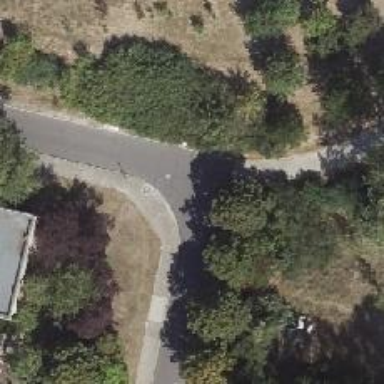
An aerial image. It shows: Footway.